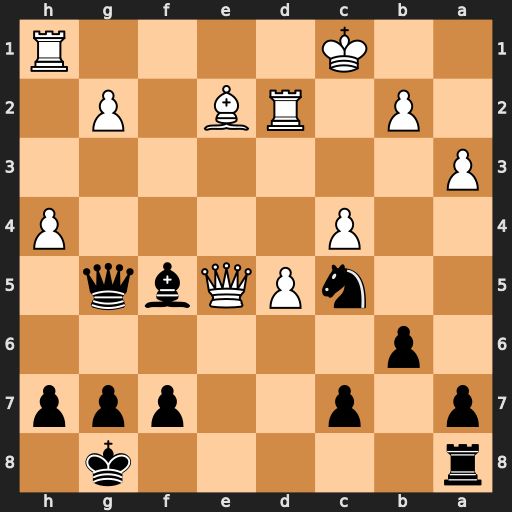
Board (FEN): r5k1/p1p2ppp/1p6/2nPQbq1/2P4P/P7/1P1RB1P1/2K4R
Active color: b
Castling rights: -
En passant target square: -
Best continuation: Nb3+ Kd1 Qxd2#